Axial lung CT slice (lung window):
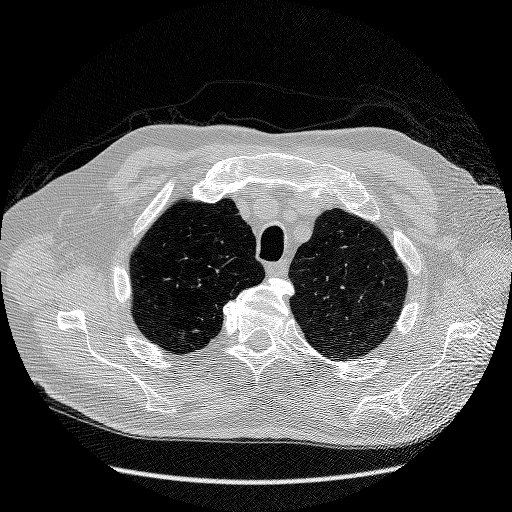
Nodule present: no